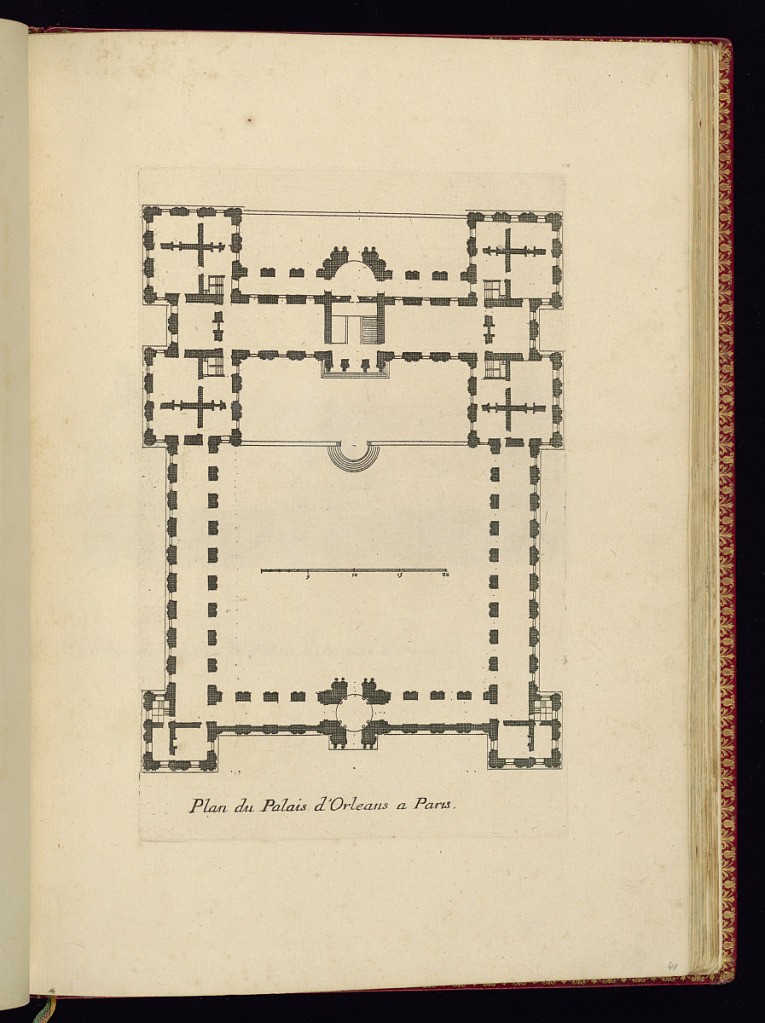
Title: Plan du Palais d’Orleans a Paris
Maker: Jean Marot, French, 1619 - 1679
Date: ca.1635–ca.1660
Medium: Etching on laid paper
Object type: Print
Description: Architectural floor plan for a palace in Paris with an inner courtyard and scale in the center. The plate is titled.